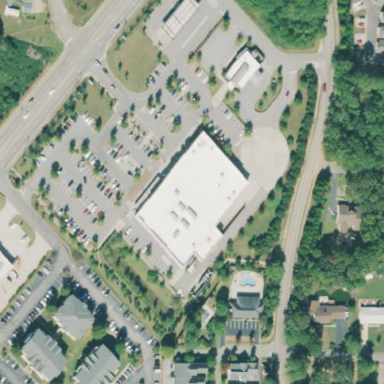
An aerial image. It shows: Supermarket building.